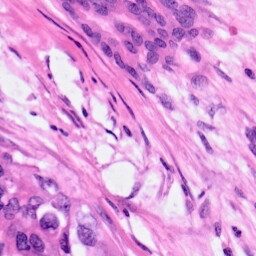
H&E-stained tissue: Pancreatic